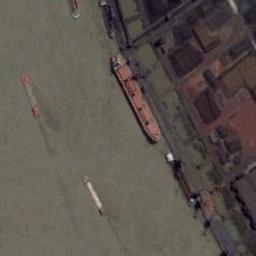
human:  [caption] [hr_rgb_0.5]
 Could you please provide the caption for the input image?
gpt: Several orange-red bulk carriers are docked or docked at the dock .

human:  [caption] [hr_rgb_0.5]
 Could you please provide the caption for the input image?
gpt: The orange cargo ship is docked at the dock and some other ships are next to it .

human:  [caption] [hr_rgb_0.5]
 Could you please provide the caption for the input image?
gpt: There are many buildings of different shapes and sizes beside the ship .

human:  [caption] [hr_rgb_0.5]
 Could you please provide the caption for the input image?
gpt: There is a ship in the yellow water on the shore .

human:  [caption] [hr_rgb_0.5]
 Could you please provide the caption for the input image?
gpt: The red ship is at the harbor beside some buildings .